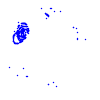
Particle: proton